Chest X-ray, PA view. Patient: 51 years old, sex M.
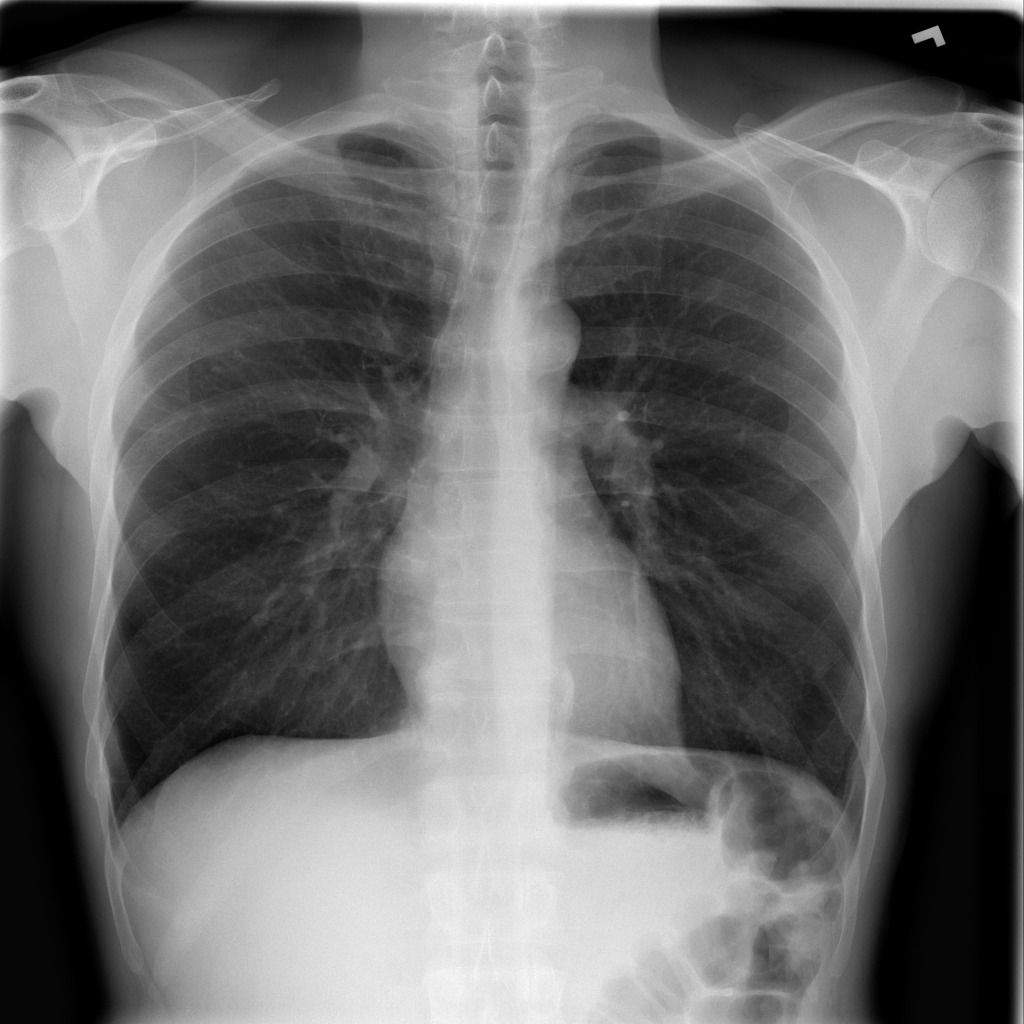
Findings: No Finding